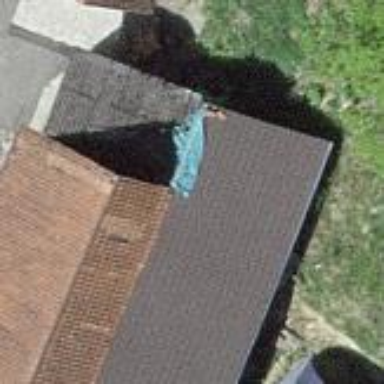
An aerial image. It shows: Barn.